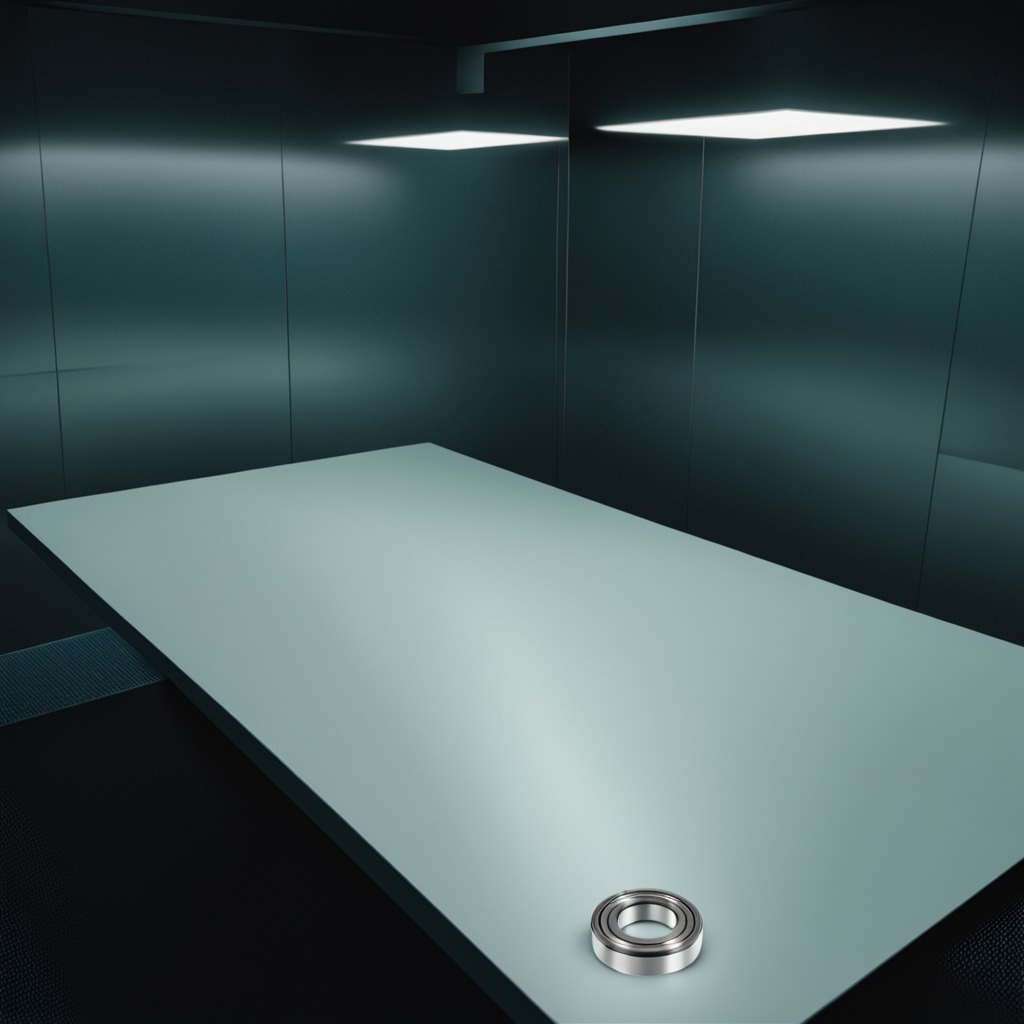
A metal ball bearing is lying on a clean empty table in a railway signal maintenance room.